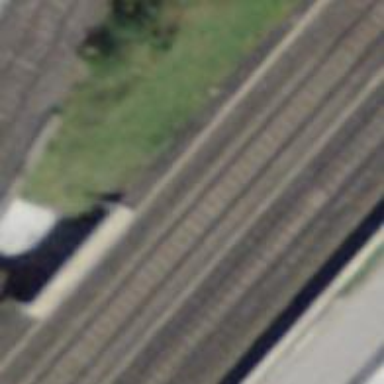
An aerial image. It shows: Railway bridge with electrified contact lines.